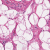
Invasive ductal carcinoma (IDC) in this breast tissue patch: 0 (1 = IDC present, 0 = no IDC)